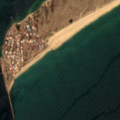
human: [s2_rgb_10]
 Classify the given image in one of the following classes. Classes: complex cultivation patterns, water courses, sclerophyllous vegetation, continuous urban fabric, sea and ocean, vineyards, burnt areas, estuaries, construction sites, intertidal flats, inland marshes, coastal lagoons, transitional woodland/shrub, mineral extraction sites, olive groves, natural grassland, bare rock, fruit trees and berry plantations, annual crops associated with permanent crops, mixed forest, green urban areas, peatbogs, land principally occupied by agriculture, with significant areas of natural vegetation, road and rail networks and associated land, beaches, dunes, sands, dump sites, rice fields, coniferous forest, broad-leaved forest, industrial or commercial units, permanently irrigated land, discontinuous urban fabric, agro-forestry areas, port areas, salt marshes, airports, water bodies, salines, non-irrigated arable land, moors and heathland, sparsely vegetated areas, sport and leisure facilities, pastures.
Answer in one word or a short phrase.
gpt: discontinuous urban fabric, beaches, dunes, sands, coastal lagoons, sea and ocean